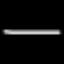
Label: line